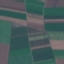
Land use / land cover class: AnnualCrop